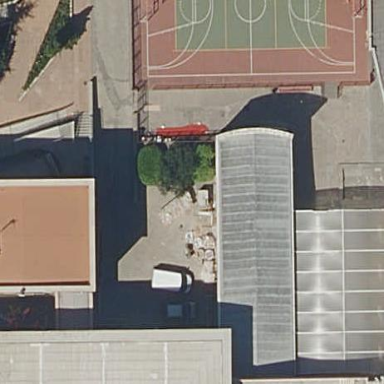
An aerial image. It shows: School.